Field crop: tomato
Growth stage: 1
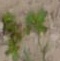
Species: portulaca